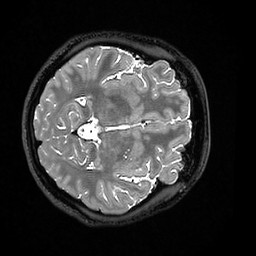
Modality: T2w
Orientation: axial
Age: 22
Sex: female
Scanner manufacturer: ge
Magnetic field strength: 3 T
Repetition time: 3.202 s
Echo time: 0.06575 s